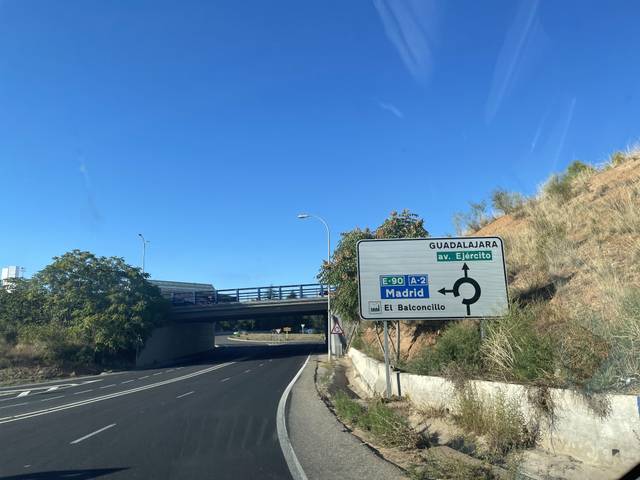
Region: Spain
Coordinates: 40.627, -3.181